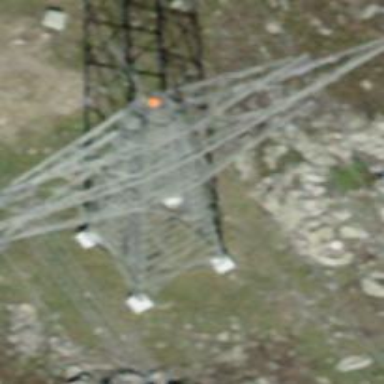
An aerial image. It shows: Power tower.